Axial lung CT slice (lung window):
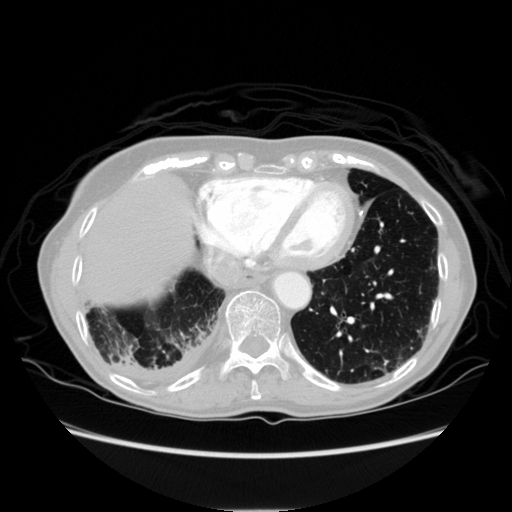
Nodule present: no